Question: I am plotting a dataset using the following:
'''
plot = ggplot(transData, aes(x=Time, y=Value)) +
scale_fill_brewer(palette="Set1") +
facet_grid(Category ~ .) +
geom_line(aes(group=Type,colour=Type, linetype=Type), size=1.5) +
geom_vline(...) +
geom_text(...)
'''
which draws a grid plot between Category and Type in my dataset. However, the 'geom_vline' and 'geom_text' make the vertical line and text label appear on every sub plot. Is there a way to to get a single vline and text element on the entire plot? Any suggestions?
## Dataset
'''
Class$Time$Type$Total
Class1$283$Category1$1
Class1$276$Category1$1
Class1$260$Category1$1
Class1$450$Category1$1
Class1$572$Category1$9
Class1$667$Category1$9
Class1$535$Category1$10
Class1$579$Category1$10
Class1$522$Category1$12
Class1$231$Category1$12
Class1$774$Category1$13
Class1$7240$Category1$14
Class1$510$Category1$14
Class1$3863$Category1$14
Class1$954$Category1$15
Class1$455$Category1$15
Class1$644$Category1$15
Class1$1859$Category1$15
Class1$413$Category1$16
Class1$13$Category1$19
Class1$22$Category1$19
Class1$13$Category1$19
Class1$14$Category1$19
Class1$523$Category1$19
Class1$123$Category1$19
Class1$684$Category1$19
Class1$350$Category1$19
Class1$581$Category1$19
Class1$28$Category2$18
Class1$18$Category2$18
Class1$17$Category2$18
Class1$73$Category2$18
Class1$17$Category2$18
Class1$18$Category2$18
Class1$17$Category2$18
Class1$73$Category2$18
Class1$25$Category2$18
Class1$74$Category2$18
Class1$18$Category2$18
Class1$78$Category2$18
Class1$19$Category2$18
Class1$75$Category2$18
Class1$51$Category2$18
Class1$24$Category2$18
Class1$32$Category2$18
Class1$94$Category2$18
Class1$80$Category2$18
Class1$19$Category2$18
Class1$34$Category2$18
Class1$73$Category2$18
Class1$28$Category2$18
Class1$78$Category2$18
Class1$84$Category2$18
Class1$77$Category2$18
Class1$85$Category2$18
Class1$80$Category2$18
Class1$82$Category2$18
Class1$72$Category2$18
Class1$17$Category2$18
Class1$87$Category2$18
Class1$78$Category2$18
Class1$74$Category2$18
Class1$74$Category2$18
'''
## Script
'''
library(ggplot2)
options(stringsAsFactors = FALSE)
rootdir = "./"
input = paste(rootdir, "Test.txt", sep="")
data = data.frame(Class=data$Class, Type=data$Type, Time=as.numeric(data$Time), Total=as.numeric(data$Total))
plot = ggplot(data, aes(x=Time, y=Total)) +
scale_fill_brewer(palette="Set1") +
facet_grid(Type ~ Class) +
scale_x_log10() +
geom_line(aes(group=Type,colour=Type, linetype=Type), size=1.5) +
geom_vline(aes(xintercept=1), linetype=2) +
geom_vline(aes(xintercept=4), linetype=2) +
geom_vline(aes(xintercept=8), linetype=2) +
geom_vline(aes(xintercept=16), linetype=2) +
geom_text(aes(1, 4, label="Label1")) +
geom_text(aes(4, 3, label="Label2")) +
geom_text(aes(8, 25, label="Label3")) +
geom_text(aes(16, 2, label="Label4")) +
print(plot)
options(stringsAsFactors = TRUE)
'''
## Plot

## What I want
What is want is that the labels appear only once across the entire plot.
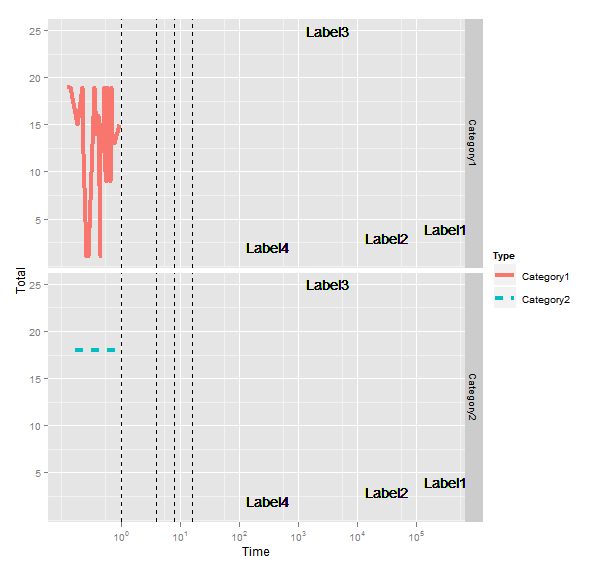
Answer: here is a quick example:
'''
dat.vline <- data.frame(Type = c("Category1", "Category2"), xp = c(1000, 4000))
dat.text <- data.frame(Type = c("Category1", "Category2"), x = c(1000, 4000), y = c(5, 10), label = c("hoge", "boke"))
ggplot(d, aes(Time, Total)) +
facet_grid(Type ~ .) +
geom_line(aes(group = Type, colour = Type, linetype = Type), size = 1.5) +
geom_vline(aes(xintercept = xp), data = dat.vline) +
geom_text(aes(x, y, label = label), data = dat.text)
'''
the trick is using separate dataset for each layer.